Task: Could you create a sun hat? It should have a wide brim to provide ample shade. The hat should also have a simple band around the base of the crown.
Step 56:
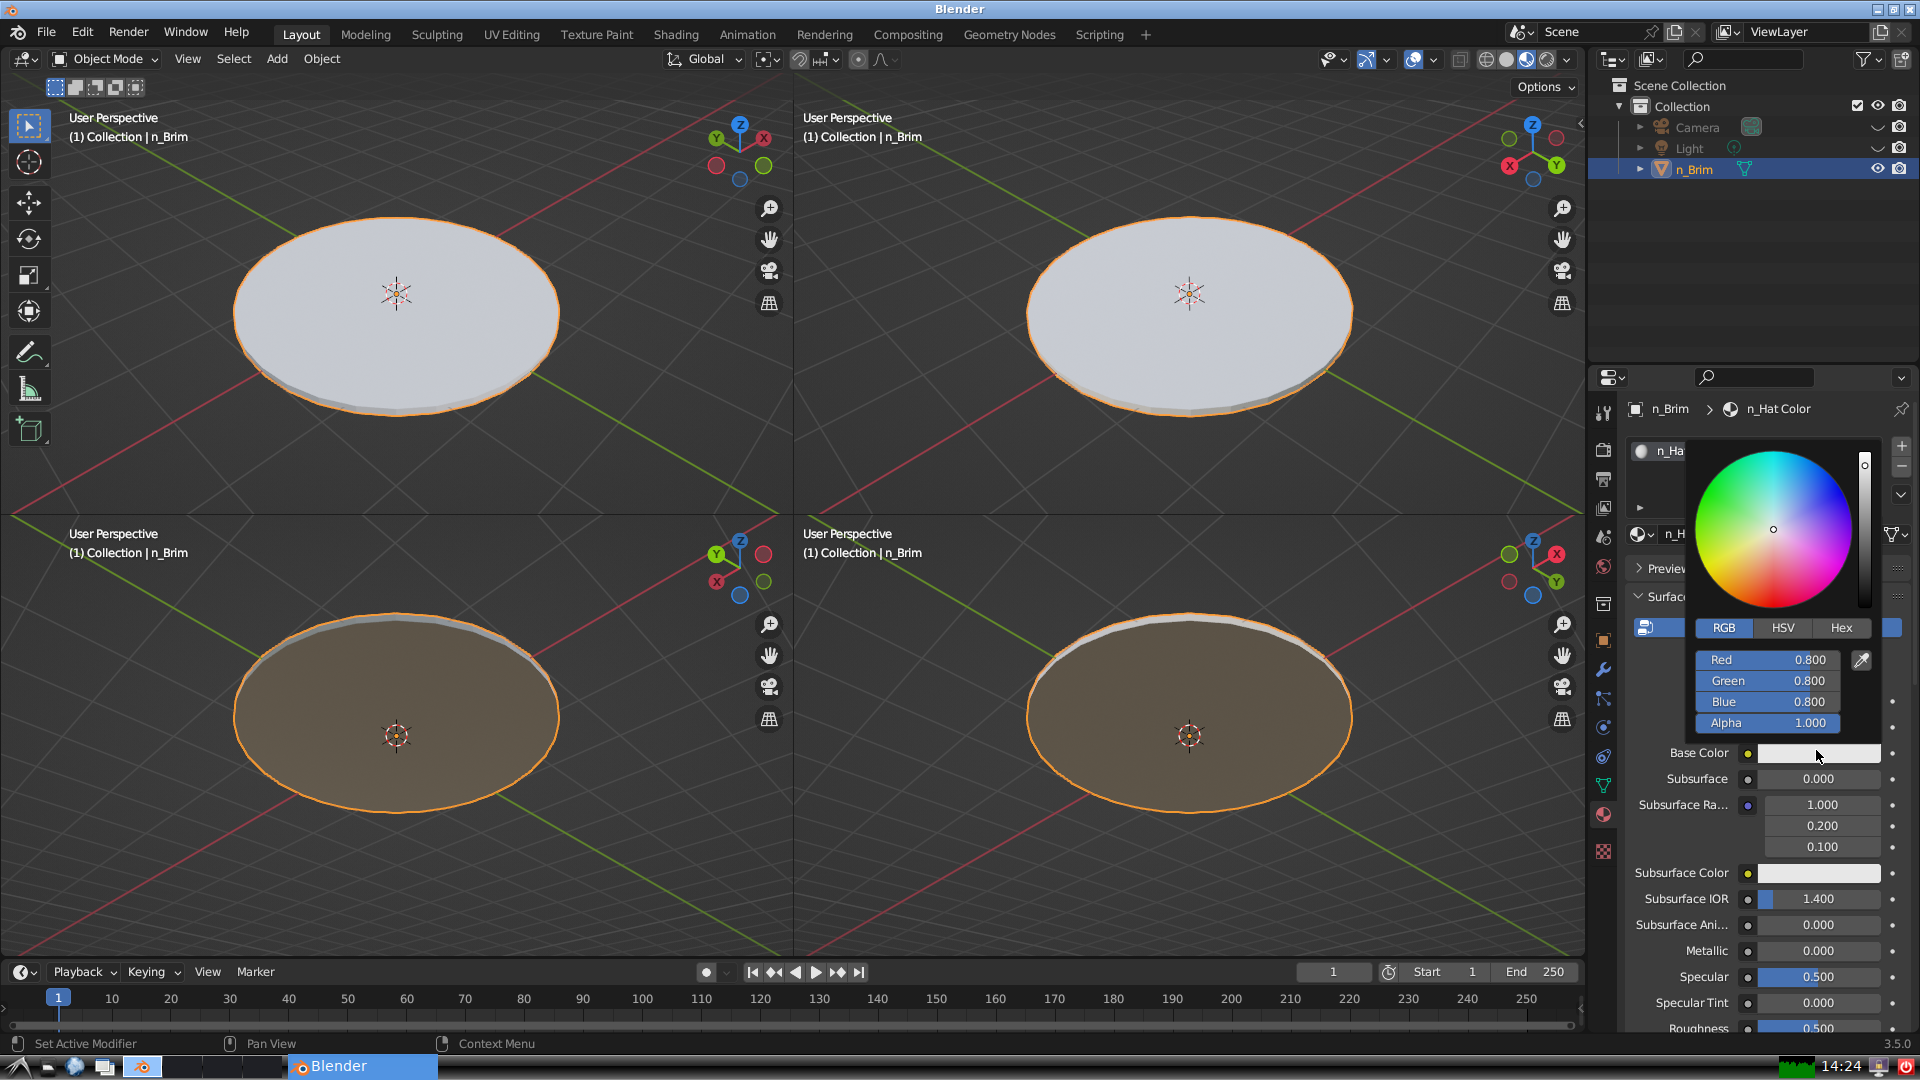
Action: {"mouse_move": [1725, 625]}